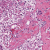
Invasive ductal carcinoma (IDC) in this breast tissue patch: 0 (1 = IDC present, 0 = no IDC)